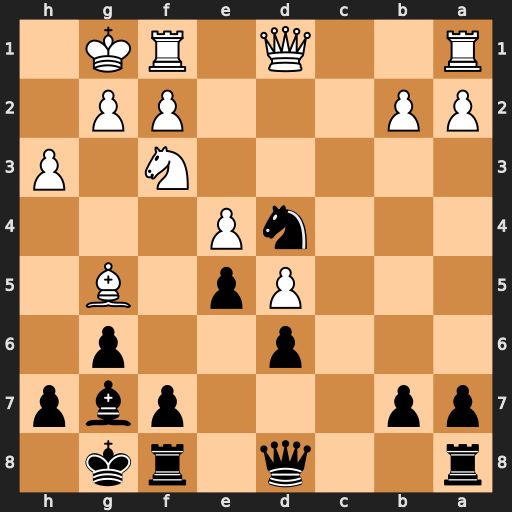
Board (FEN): r2q1rk1/pp3pbp/3p2p1/3Pp1B1/3nP3/5N1P/PP3PP1/R2Q1RK1
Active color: b
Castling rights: -
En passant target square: -
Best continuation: Nxf3+ Qxf3 Qxg5